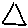
Label: triangle